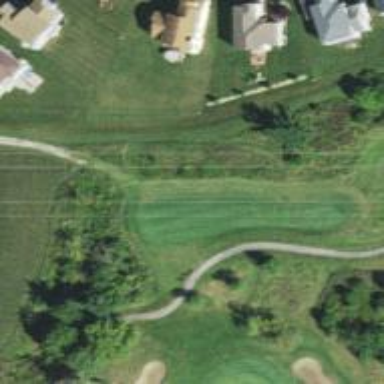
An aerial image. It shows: Grassy area designated as golf tee.